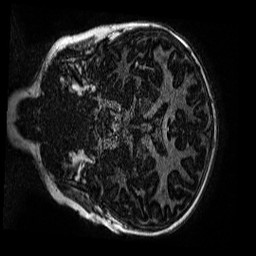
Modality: MP2RAGE
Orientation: coronal
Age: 8
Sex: male
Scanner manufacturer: siemens
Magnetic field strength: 3 T
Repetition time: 4 s
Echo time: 0.00299 s